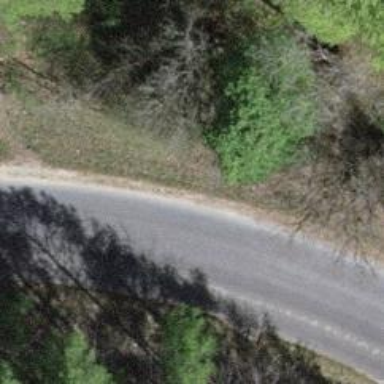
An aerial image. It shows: Tertiary road.